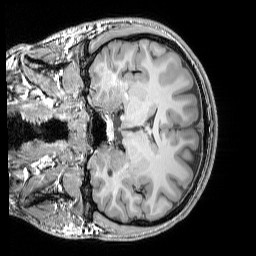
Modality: T1w
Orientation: coronal
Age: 19
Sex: male
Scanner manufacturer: siemens
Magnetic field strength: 3 T
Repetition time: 1.9 s
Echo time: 0.00444 s